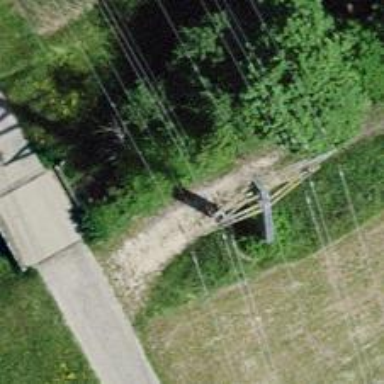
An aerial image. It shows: Concrete power pole.